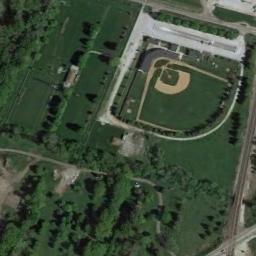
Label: baseball_diamond